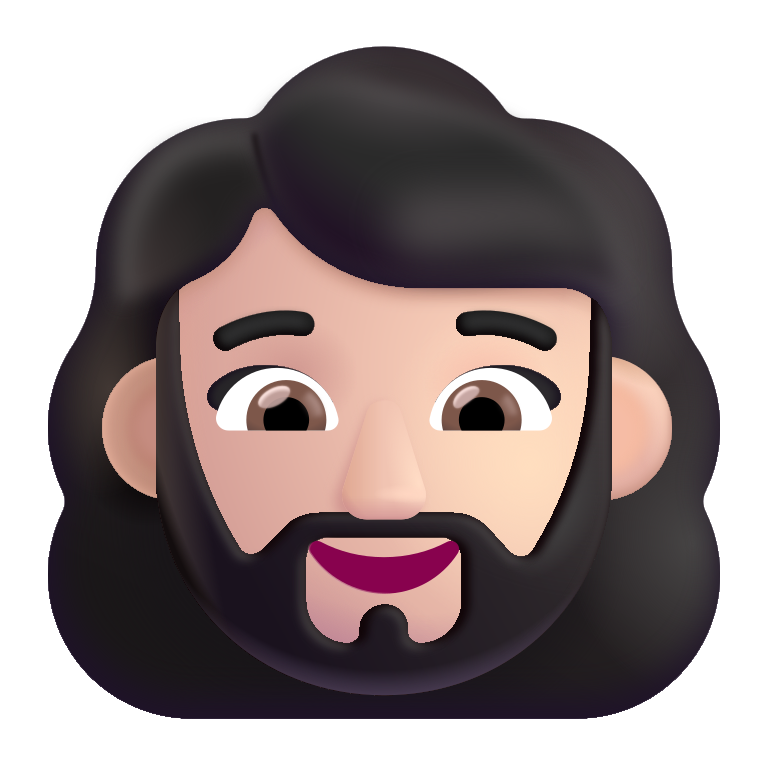
woman beard color light